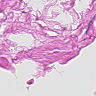
Metastatic tissue present: no